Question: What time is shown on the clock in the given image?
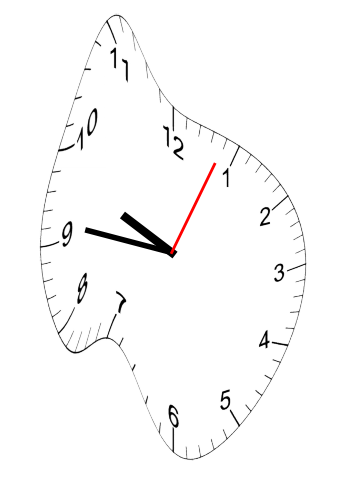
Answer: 09:46:04